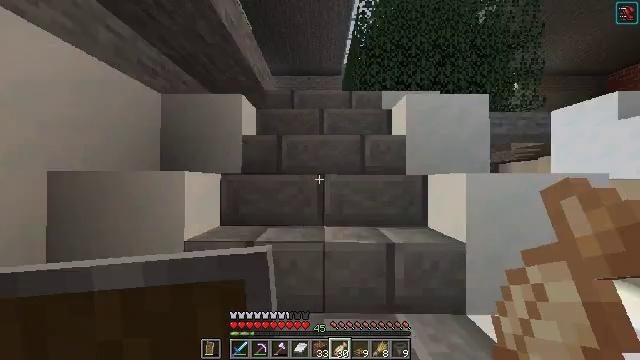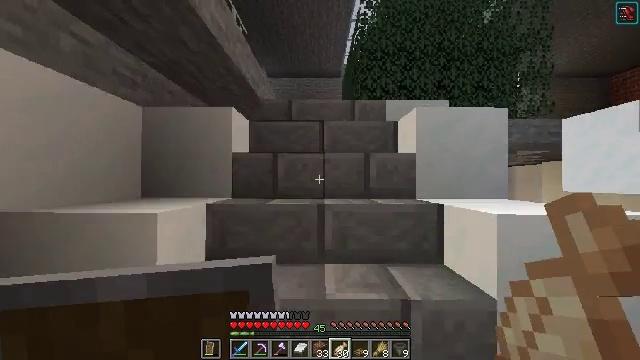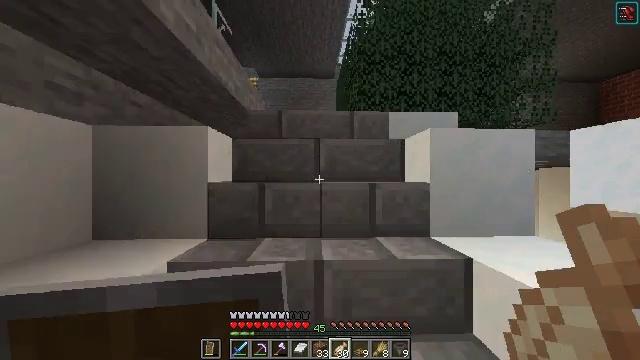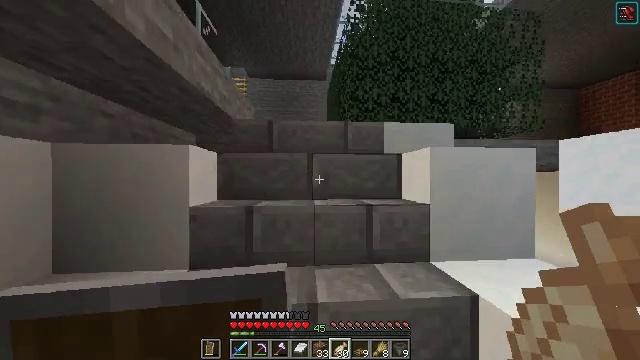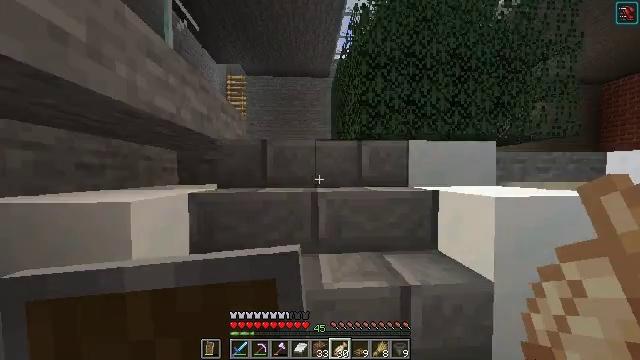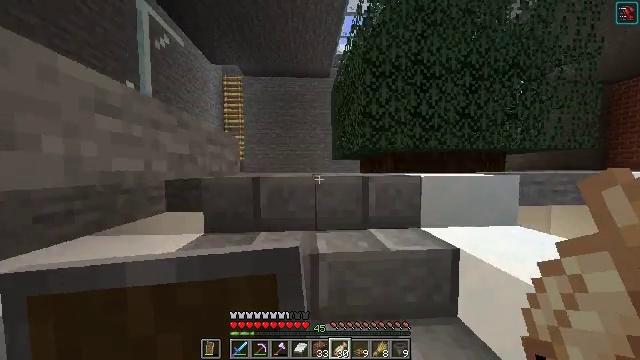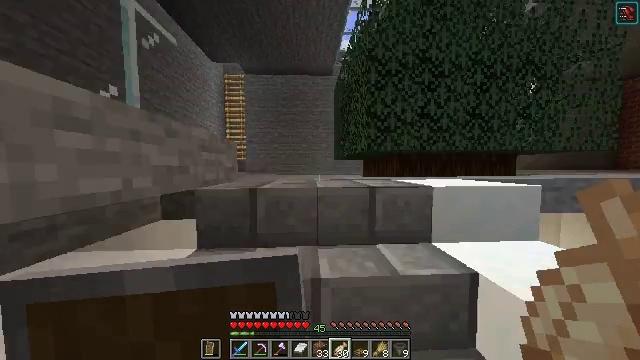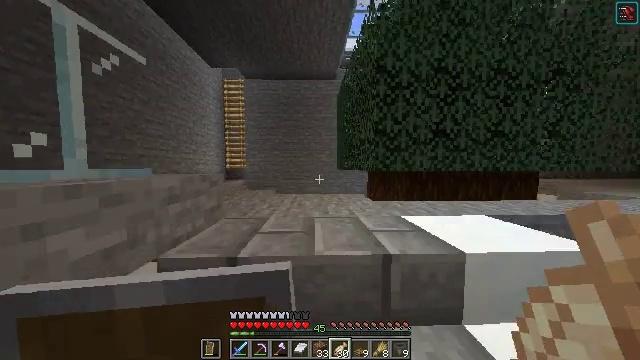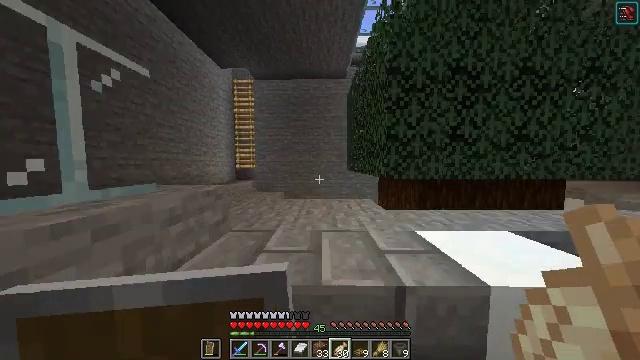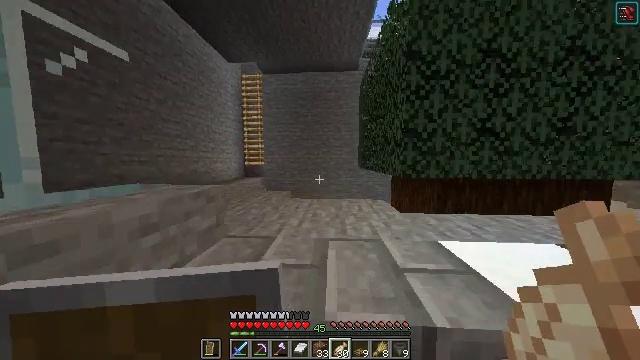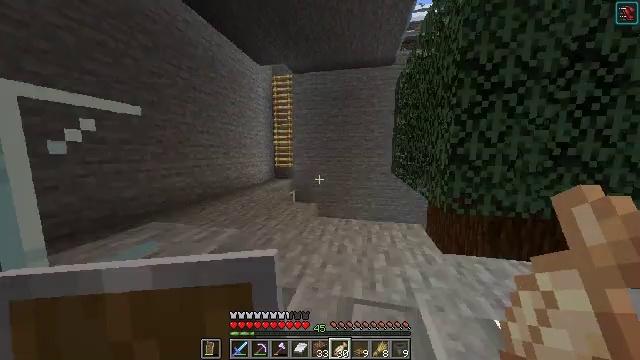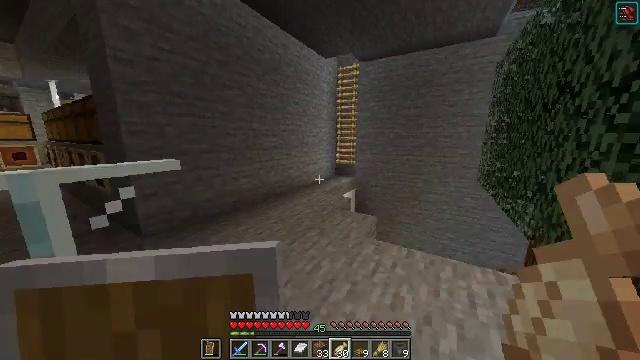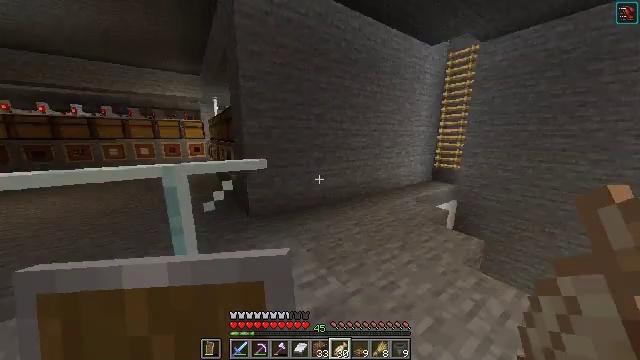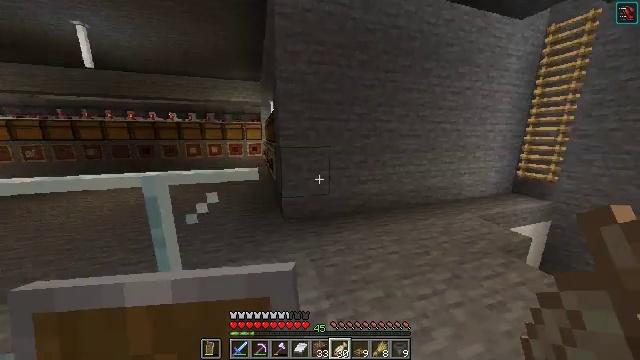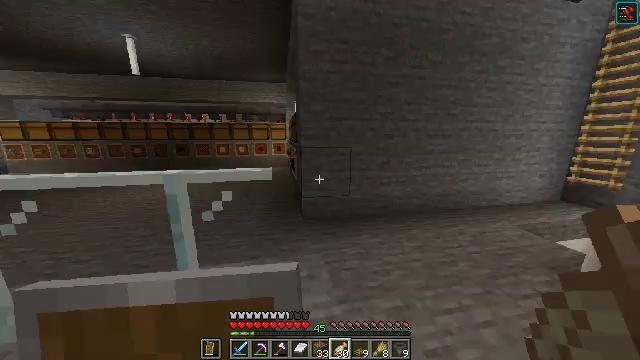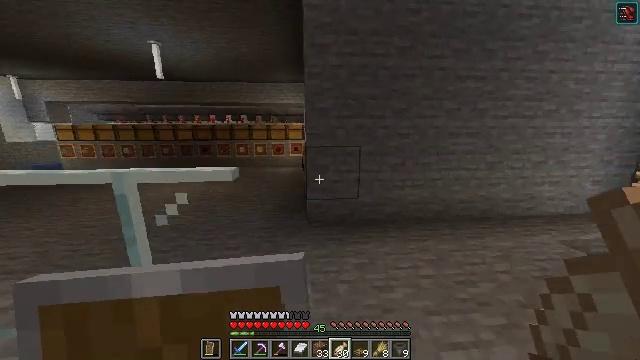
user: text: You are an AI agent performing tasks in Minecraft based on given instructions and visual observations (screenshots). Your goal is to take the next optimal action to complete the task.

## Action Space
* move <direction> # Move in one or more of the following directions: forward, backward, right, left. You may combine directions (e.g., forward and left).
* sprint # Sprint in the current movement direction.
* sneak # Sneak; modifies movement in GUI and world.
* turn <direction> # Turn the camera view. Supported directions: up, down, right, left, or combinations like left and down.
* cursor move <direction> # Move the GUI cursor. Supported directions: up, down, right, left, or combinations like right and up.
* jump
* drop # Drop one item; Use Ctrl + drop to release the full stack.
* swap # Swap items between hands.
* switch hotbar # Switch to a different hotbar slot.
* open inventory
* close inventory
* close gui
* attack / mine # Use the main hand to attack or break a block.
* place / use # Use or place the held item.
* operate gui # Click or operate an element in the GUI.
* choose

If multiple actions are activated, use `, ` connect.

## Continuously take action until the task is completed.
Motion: motion action
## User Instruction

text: Remove a bucket from the inventory.
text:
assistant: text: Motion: move forward
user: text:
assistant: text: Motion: move forward, turn right
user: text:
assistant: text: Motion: move forward, turn right
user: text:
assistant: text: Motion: move forward, turn down
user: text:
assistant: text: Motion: move forward, turn down
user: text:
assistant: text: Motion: move forward
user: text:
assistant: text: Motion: move forward
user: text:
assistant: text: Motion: move forward, turn left
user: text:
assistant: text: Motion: move forward, turn left and down
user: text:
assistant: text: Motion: move forward, turn left and down
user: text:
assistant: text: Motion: move forward and move right, turn left and down
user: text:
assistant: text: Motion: move forward and move right, turn left
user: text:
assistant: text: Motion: move forward and move right, turn left
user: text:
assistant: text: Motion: move forward and move right, turn left
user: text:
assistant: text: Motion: move forward and move right, turn left
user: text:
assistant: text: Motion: move forward and move right, turn left
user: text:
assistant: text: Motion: move forward and move right, turn left
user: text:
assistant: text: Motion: move forward, turn left
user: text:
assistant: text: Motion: move forward, turn left
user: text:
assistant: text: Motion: move forward, turn left
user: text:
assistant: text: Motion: move forward
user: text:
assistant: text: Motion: move forward and move left
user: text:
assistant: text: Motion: move forward and move left
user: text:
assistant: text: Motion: move forward and move left
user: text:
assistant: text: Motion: move forward and move left
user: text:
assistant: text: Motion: move forward and move left, turn right
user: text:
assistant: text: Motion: move forward and move left, turn right
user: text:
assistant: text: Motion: move forward and move left, turn right
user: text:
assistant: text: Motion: move forward, turn right
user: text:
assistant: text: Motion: move forward